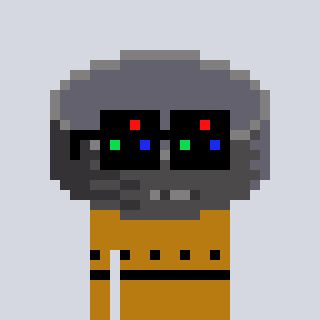
a pixel art character with square black sunglasses, a hockey puck-shaped head and a gold-colored body on a cool background